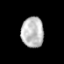
Tissue: prostate
Cell type: Myeloid cells
Senescence score: 0.3207
Nuclear area (px): 672
Mean DAPI intensity: 186.205